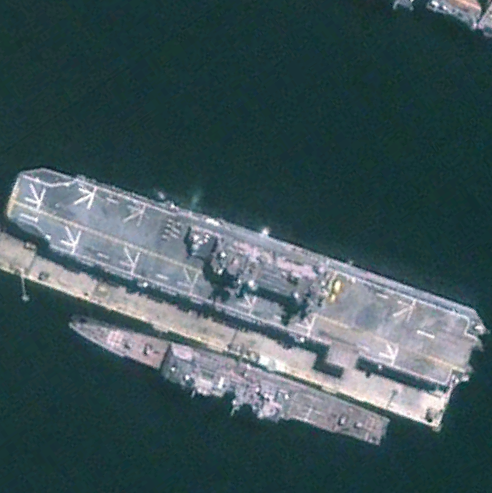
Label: assault